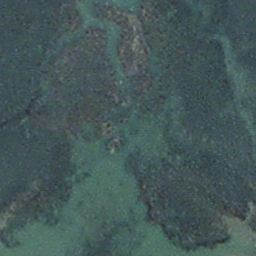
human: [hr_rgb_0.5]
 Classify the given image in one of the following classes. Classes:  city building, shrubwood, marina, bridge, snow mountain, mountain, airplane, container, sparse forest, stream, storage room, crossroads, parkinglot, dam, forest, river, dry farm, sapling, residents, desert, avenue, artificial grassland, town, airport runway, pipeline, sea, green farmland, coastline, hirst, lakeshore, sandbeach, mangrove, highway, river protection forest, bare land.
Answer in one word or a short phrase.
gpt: stream